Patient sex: F
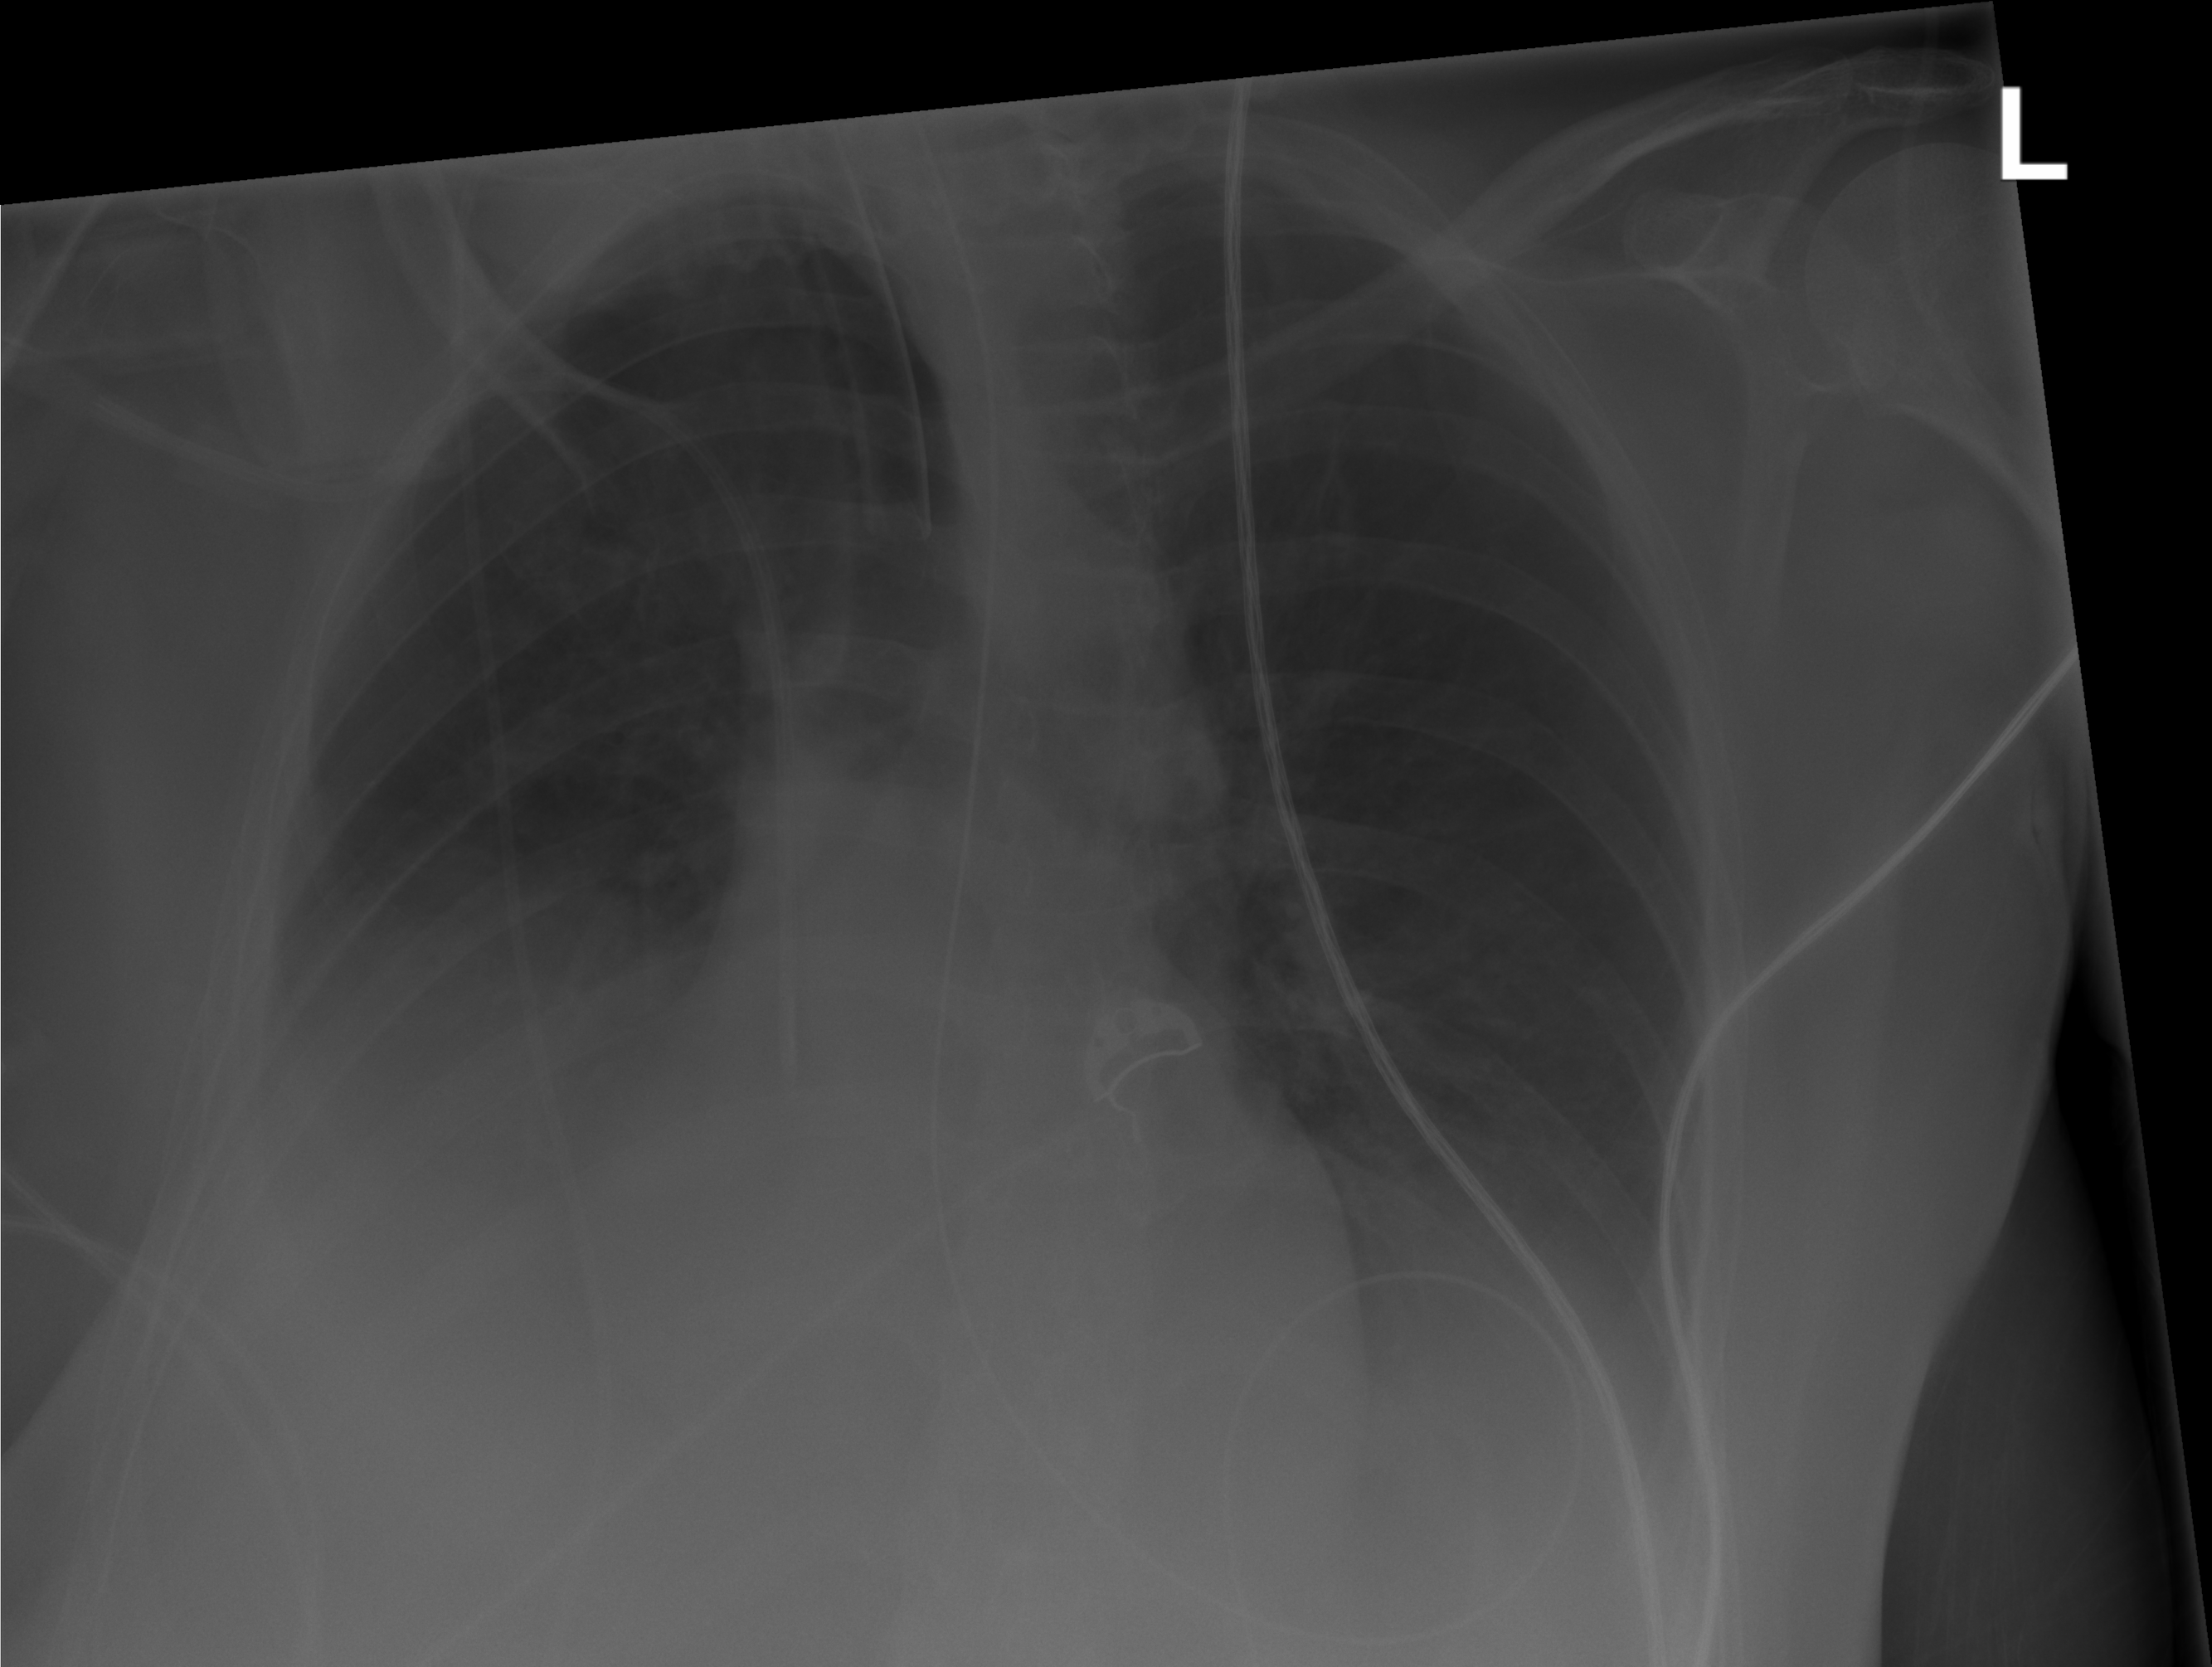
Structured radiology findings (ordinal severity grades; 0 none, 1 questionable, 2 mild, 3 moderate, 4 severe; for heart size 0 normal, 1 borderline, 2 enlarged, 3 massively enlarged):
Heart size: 0
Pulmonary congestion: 0
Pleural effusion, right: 2
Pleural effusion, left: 1
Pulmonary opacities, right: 0
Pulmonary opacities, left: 0
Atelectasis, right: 2
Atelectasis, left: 2